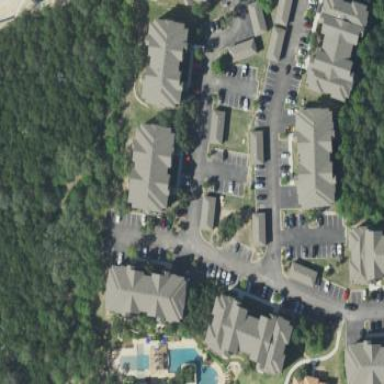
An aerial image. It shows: Residential area with apartments.